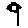
Label: flower